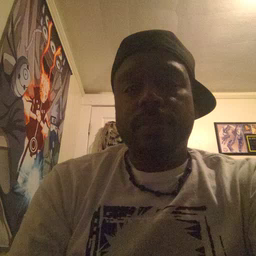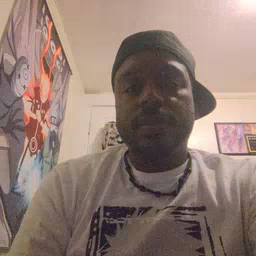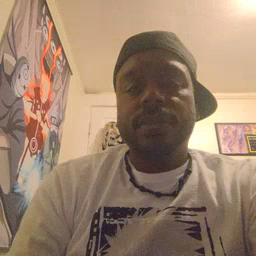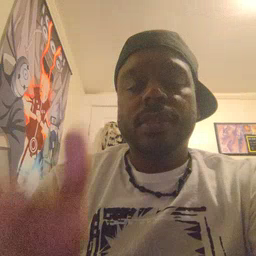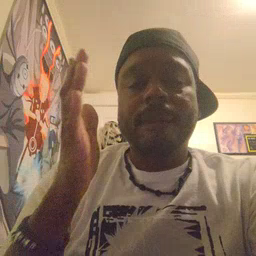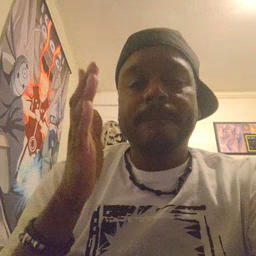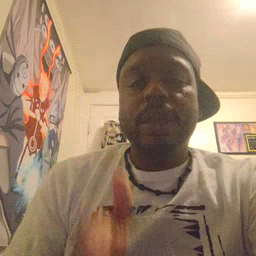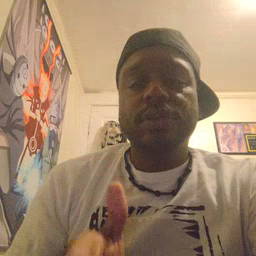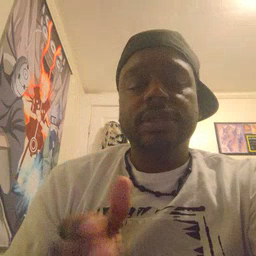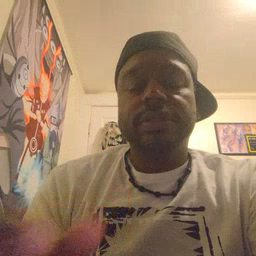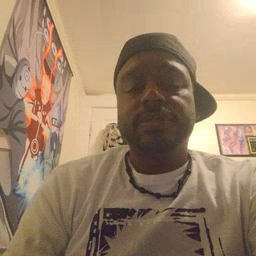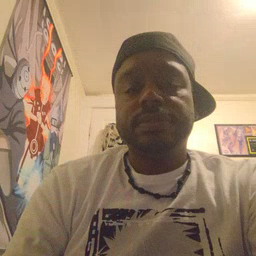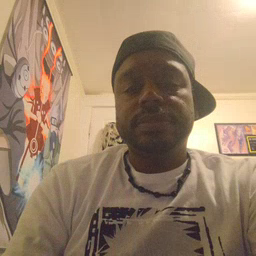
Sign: person